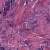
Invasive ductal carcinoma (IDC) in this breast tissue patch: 1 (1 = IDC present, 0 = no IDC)